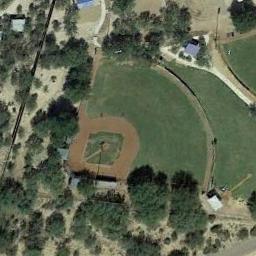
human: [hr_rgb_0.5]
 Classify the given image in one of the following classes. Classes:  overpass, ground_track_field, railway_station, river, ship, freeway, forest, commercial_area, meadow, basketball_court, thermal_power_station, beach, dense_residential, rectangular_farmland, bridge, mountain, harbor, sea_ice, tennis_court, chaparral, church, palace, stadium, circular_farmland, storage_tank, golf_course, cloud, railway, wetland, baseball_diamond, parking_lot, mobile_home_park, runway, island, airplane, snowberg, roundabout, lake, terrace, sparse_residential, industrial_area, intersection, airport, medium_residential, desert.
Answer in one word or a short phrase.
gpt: baseball_diamond